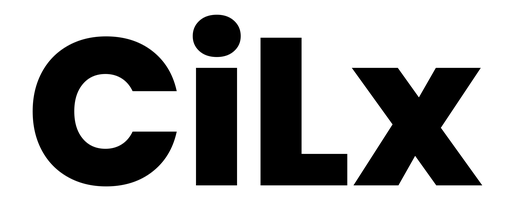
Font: Poppins-ExtraBold